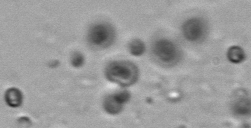
Label: Phaeocystis